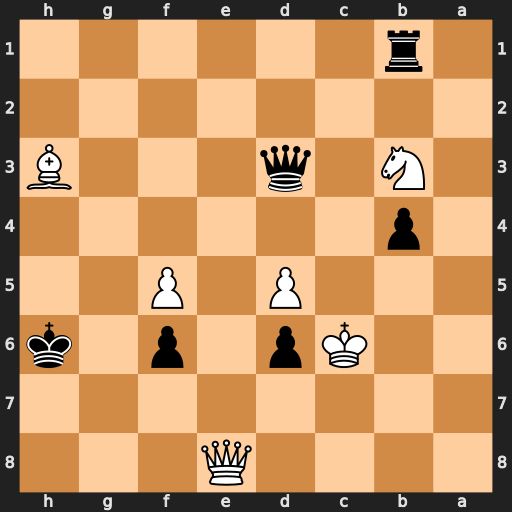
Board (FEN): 4Q3/8/2Kp1p1k/3P1P2/1p6/1N1q3B/8/1r6
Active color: b
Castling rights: -
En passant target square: -
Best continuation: Qa6+ Kc7 Qa7+ Kxd6 Qb6+ Qc6 Qd8+